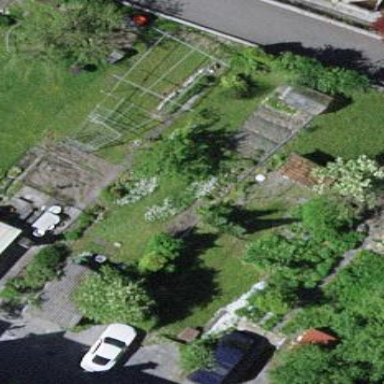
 designed for leisure activities on land."